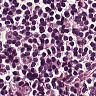
Metastatic tissue present: yes